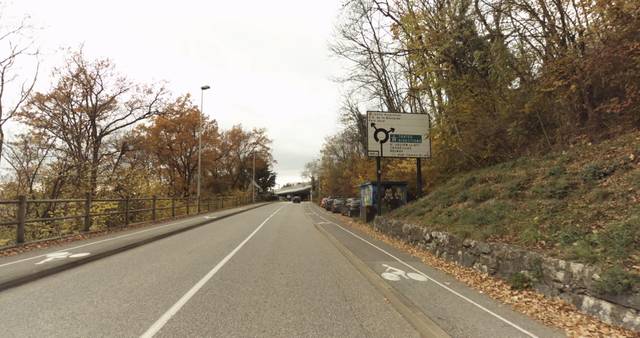
Region: France
Coordinates: 45.935, 6.125